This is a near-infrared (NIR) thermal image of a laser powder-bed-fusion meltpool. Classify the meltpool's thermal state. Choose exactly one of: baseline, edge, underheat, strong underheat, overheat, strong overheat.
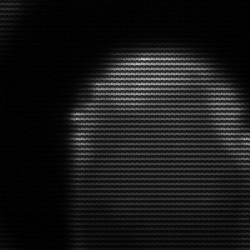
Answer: edge